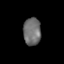
Tissue: lung
Cell type: Epithelial cells
Senescence score: 0.1623
Nuclear area (px): 478
Mean DAPI intensity: 109.843